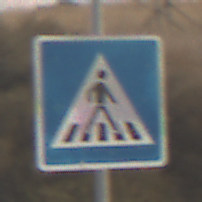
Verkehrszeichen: FussgaengerueberwegLinks
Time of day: SunriseSunset
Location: Outdoor (RoadRail)
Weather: PartlyCloudy
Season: NotSpecified
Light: Natural